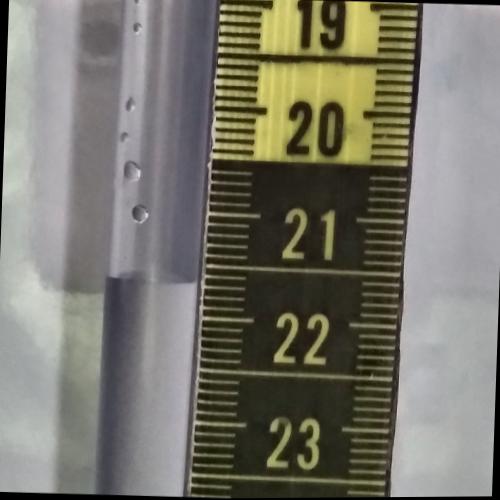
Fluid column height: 21.7 cm